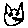
Label: cat